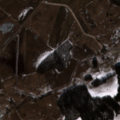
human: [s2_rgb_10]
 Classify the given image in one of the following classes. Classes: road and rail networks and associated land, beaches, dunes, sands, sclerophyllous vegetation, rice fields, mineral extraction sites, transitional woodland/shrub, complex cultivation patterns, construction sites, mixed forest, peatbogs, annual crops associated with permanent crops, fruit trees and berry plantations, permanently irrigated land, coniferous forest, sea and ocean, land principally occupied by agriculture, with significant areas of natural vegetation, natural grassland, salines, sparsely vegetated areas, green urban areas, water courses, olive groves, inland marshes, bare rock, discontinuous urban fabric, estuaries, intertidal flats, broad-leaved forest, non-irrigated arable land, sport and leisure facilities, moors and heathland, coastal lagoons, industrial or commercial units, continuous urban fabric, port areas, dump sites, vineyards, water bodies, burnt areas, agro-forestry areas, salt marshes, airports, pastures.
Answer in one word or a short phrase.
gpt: non-irrigated arable land, pastures, complex cultivation patterns, broad-leaved forest, mixed forest